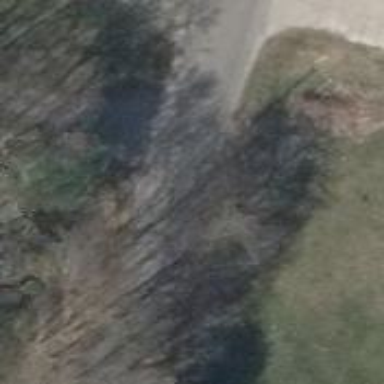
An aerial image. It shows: Unclassified road with asphalt surface. It is bicycle road.